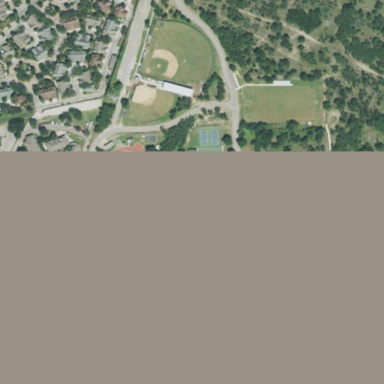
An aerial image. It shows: School.